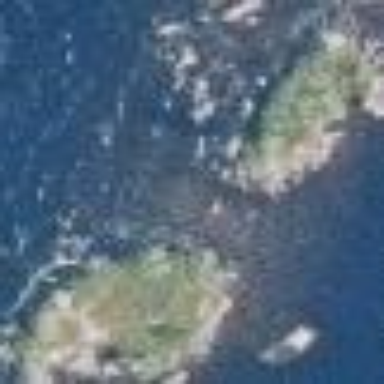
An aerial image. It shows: Islet.